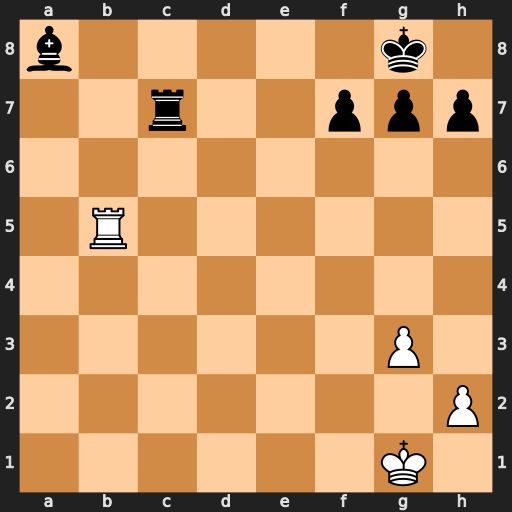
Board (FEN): b5k1/2r2ppp/8/1R6/8/6P1/7P/6K1
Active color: w
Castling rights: -
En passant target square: -
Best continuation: Rb8+ Rc8 Rxc8#